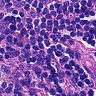
Metastatic tissue present: no